Question: The format of the data is this.
'''
Obs1 Var1 var1ObsPeriod1 var1obsPeriod2
Obs1 var2 var2ObsPeriod1 var2obsPeriod2
..
Obs2 var96 var96obs
...
'''
and so on.
I need to transform this into
'''
obs var1 var2 var96
obs1 var1obs var2obs... var96obs
obs1Period2 var1obsPer2 var2obsPer2 ....
obs2 var1obs....
'''
It's a fairly simple operation in C# (the only language I know decently); however I'm unable to figure out how to do it with the tools accorded (Excel/VBA).
Can anybody help with this? It's a fairly simple operation in C#, where all I would need to do is apply a couple of loops and transform this into a 2d array with a row for each obs and its specific time period. However, I do not know how to do this in excel/vba.
I get that this is a big task, but can anybody point me towards how to set this up? (Can I use a 2d string or is there an equivalent...and so on.)
Img link: <URL>
Here's a more concrete example of what I need: the part at the top is how the data currently is; the part at the bottom is what I need it to become.

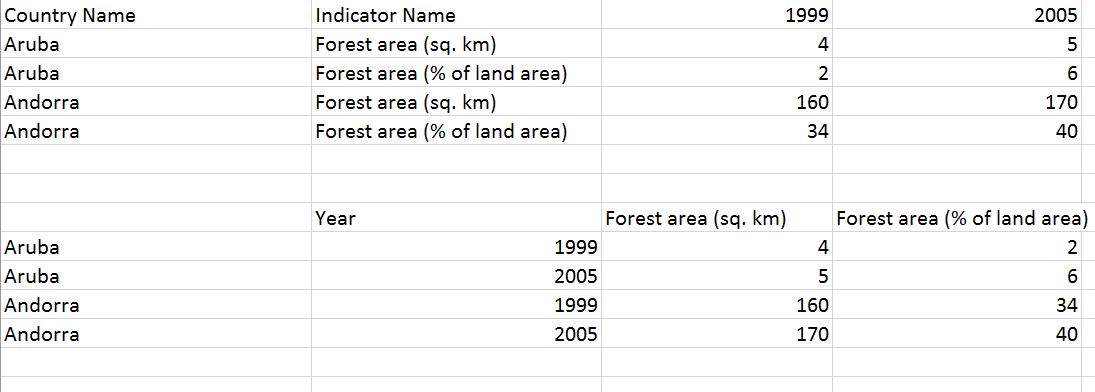
Answer: Assuming you have your initial data in Stata (see 'help import'), then one way is:
'''
clear
set more off
*----- example data -----
input ///
obs str1 vartitle period1 period2
1 "x" 25 45
1 "y" 67 89
2 "x" 56 23
2 "y" 98 34
end
order vartitle obs
sort vartitle obs
list
*----- what you want -----
// stack
stack period1 obs vartitle period2 obs vartitle, ///
into(metric obs2 vartitle2) clear
isid vartitle2 obs2 _stack, sort
rename _stack period
// reshape
by vartitle2: gen obs = _n
reshape wide metric, i(obs) j(vartitle2) string
rename metric* *
// clean
order obs obs2 period
list
'''
The variable 'obs' can be thought of as a unique identifier for each observation. 'obs2' can be thought of as a panel identifier.
Key are 'help stack' and 'help reshape'. Use 'list' to check what's going on with the database in between commands.